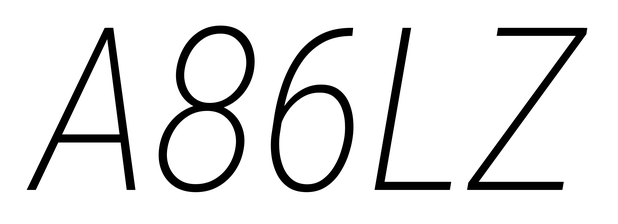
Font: Roboto-Italic_Condensed_ExtraLight_Italic